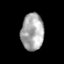
Tissue: prostate
Cell type: T cells
Senescence score: 0.2303
Nuclear area (px): 813
Mean DAPI intensity: 169.684